RGB frame:
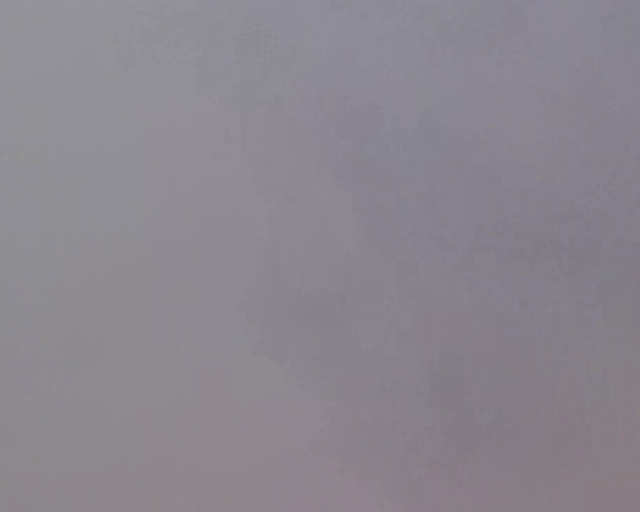
Thermal frame:
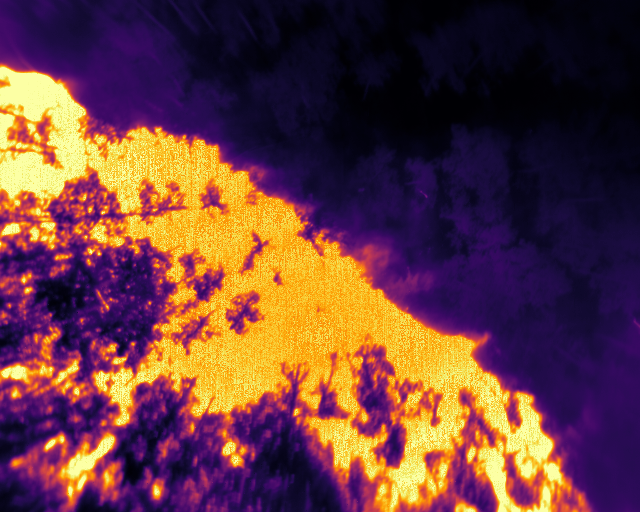
Captured: 2026-02-27 02:37:38
Pixels at or above 80 °C: 129271 (fraction of frame: 0.3945)